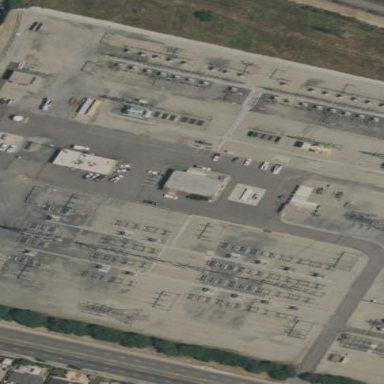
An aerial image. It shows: Outdoor transmission substation.